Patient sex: F
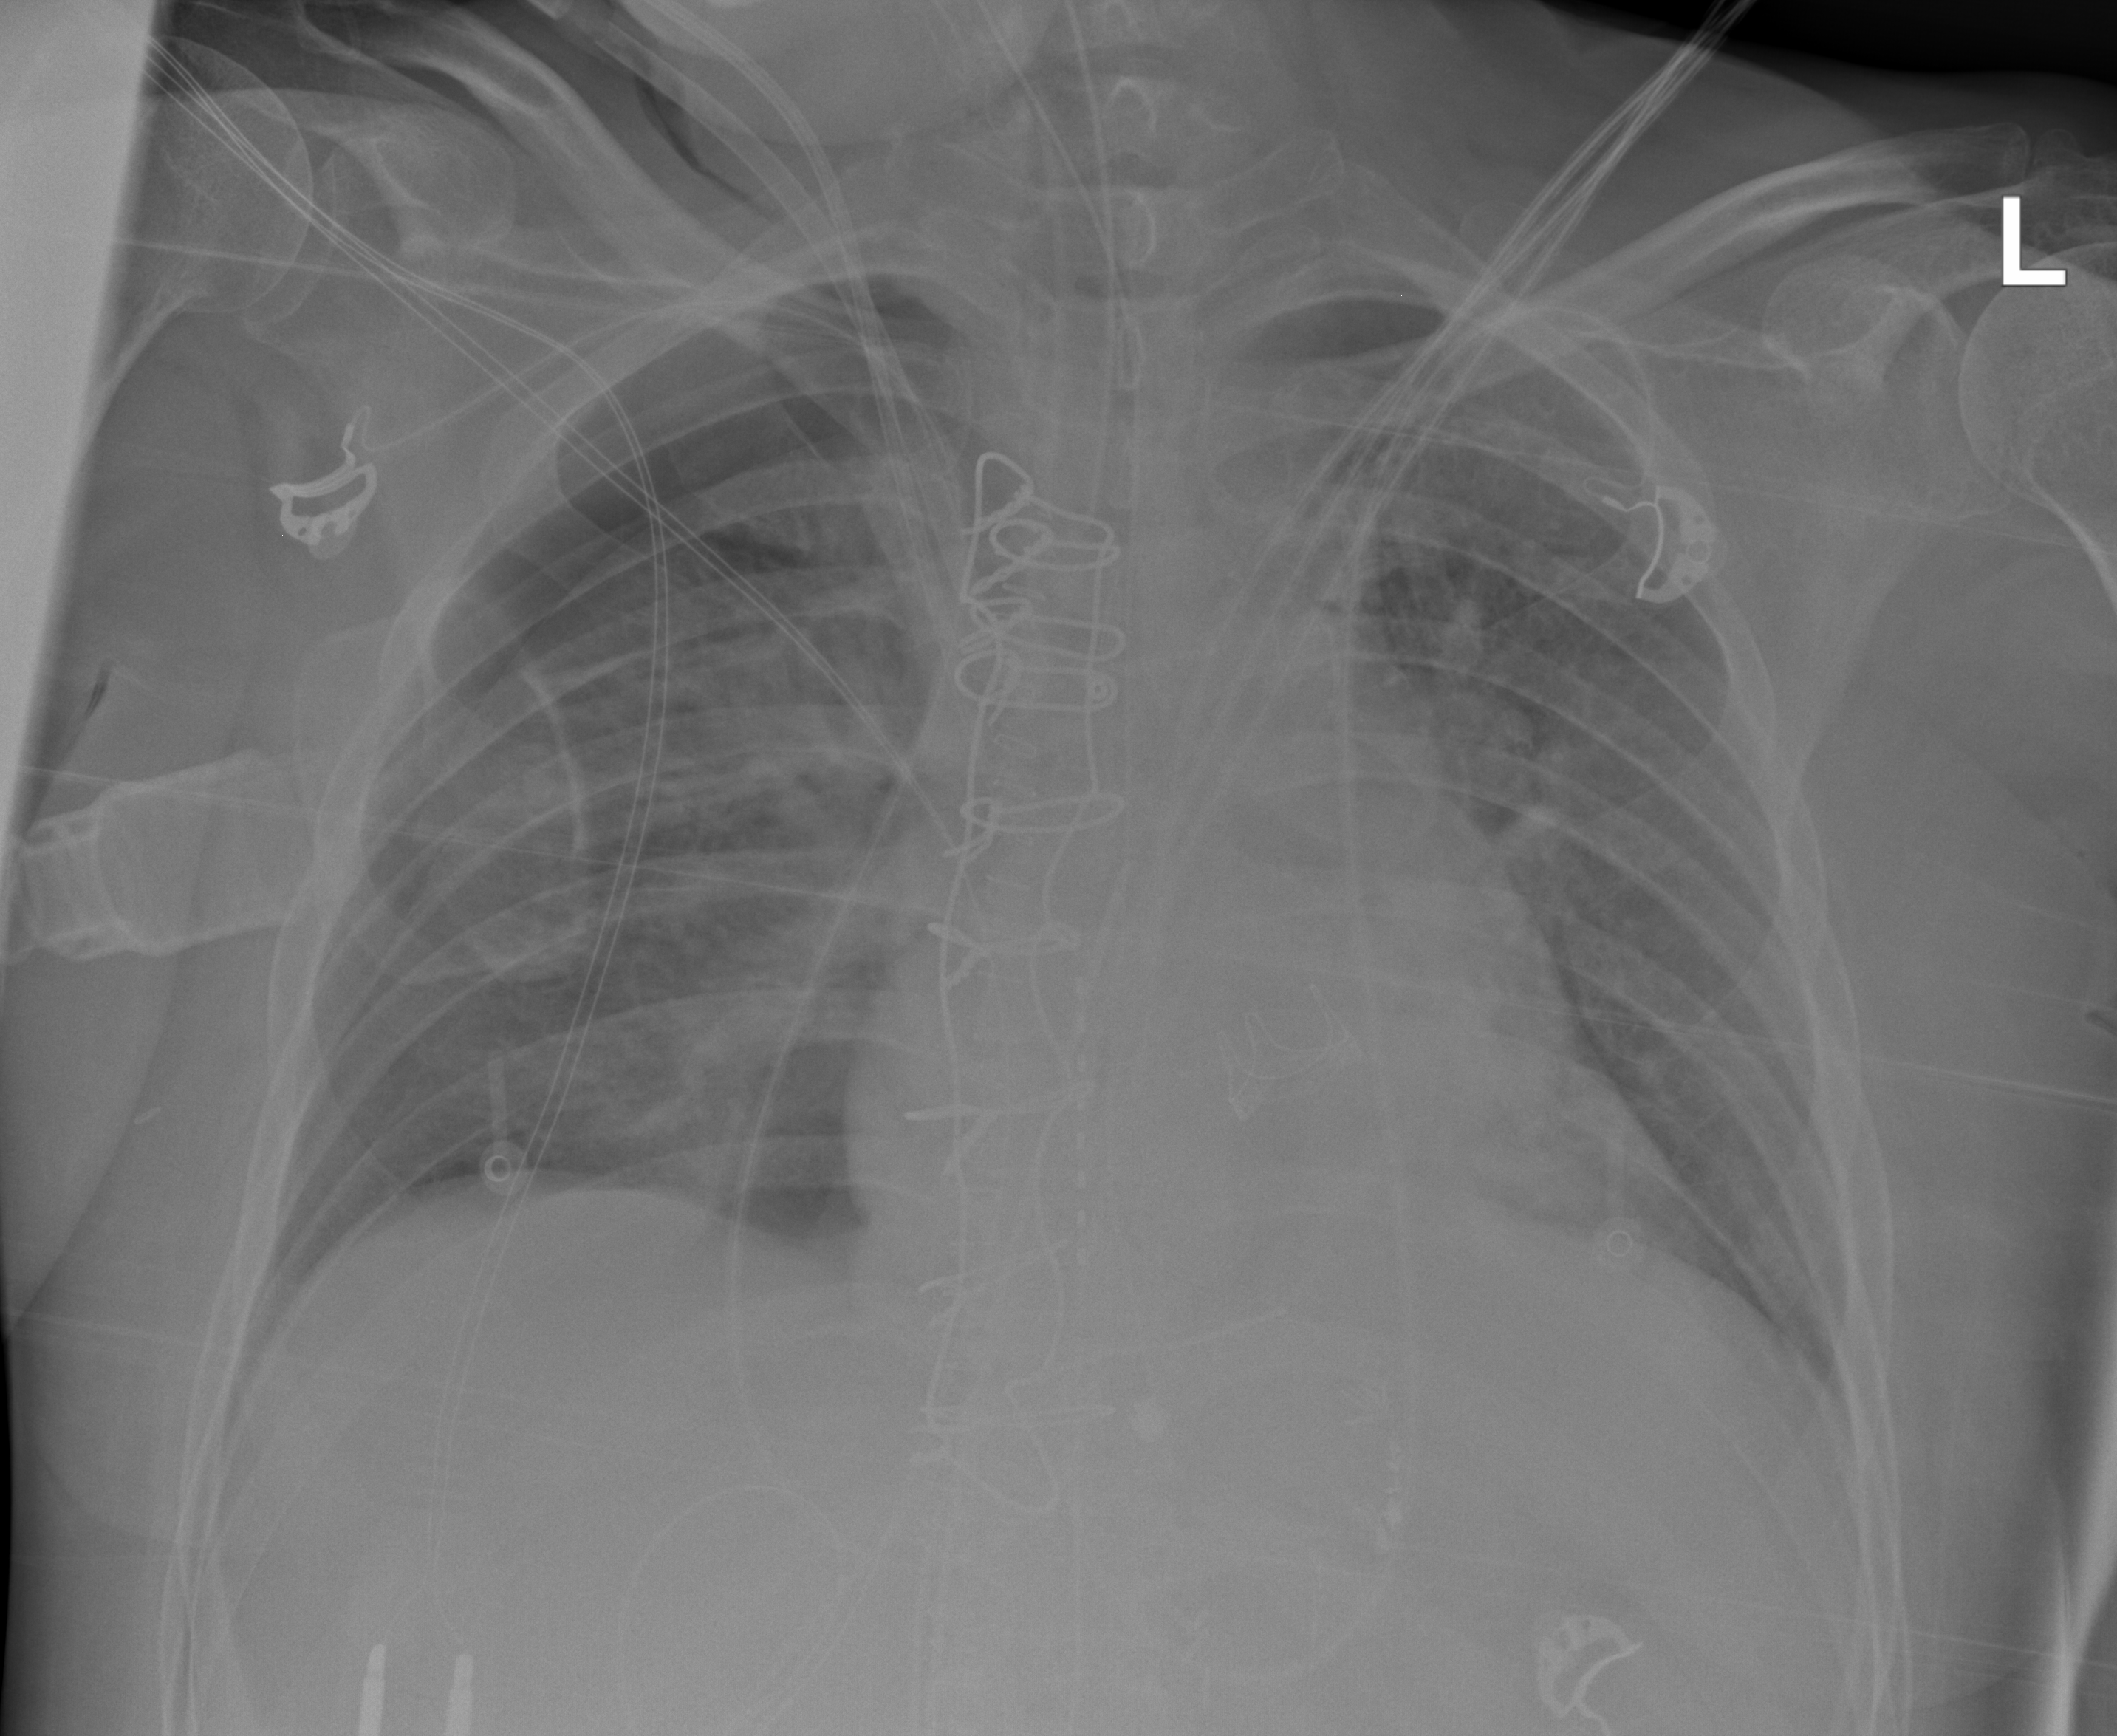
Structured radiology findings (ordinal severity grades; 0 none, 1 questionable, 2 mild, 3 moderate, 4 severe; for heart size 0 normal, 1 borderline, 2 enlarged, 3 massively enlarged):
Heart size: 2
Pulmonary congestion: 2
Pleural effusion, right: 0
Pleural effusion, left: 1
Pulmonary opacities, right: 2
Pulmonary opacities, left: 1
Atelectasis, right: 2
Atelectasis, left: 0